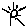
Label: sun